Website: walmart
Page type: billing-address
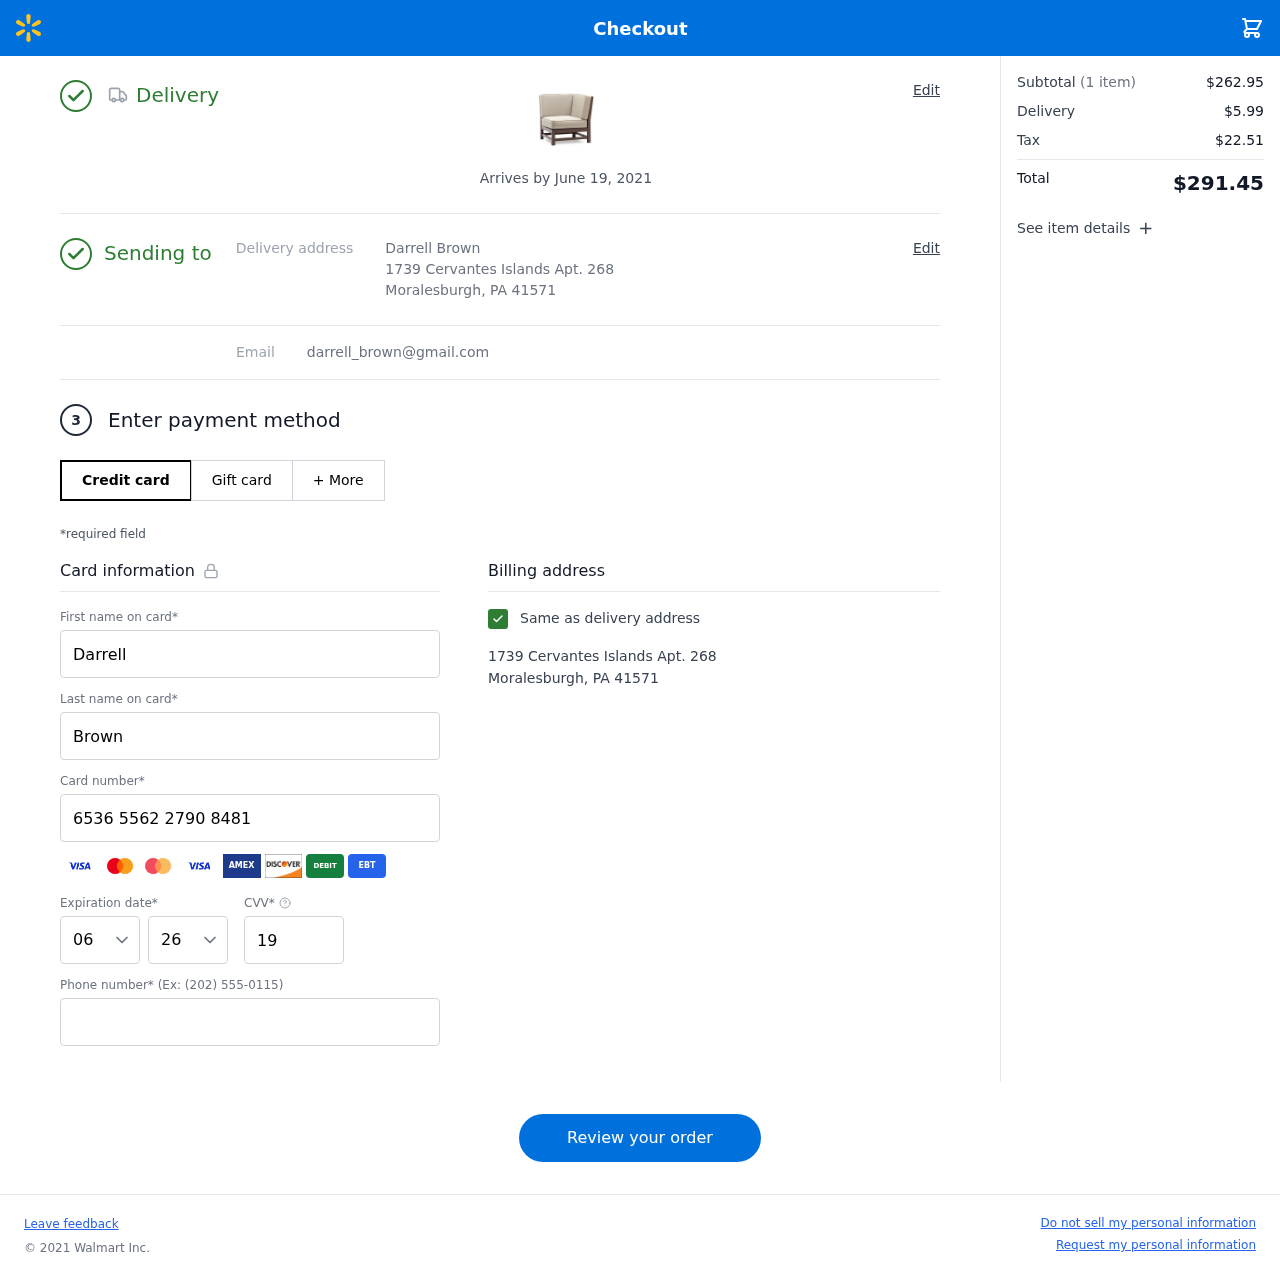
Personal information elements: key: PII_CARD_CVV
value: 192
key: PII_CARD_EXPIRY_MONTH
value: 06
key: PII_CARD_EXPIRY_YEAR
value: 26
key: PII_CARD_NUMBER
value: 6536 5562 2790 8481
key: PII_EMAIL
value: darrell_brown@gmail.com
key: PII_FIRSTNAME
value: Darrell
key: PII_FULLNAME
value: Darrell Brown
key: PII_LASTNAME
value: Brown
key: PII_PHONE
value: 8518986783
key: PII_STREET
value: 1739 Cervantes Islands Apt. 268
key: PII_CITY_STATE_ZIP
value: Moralesburgh, PA 41571
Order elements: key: ORDER_DELIVERY_DATE
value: Arrives by June 19, 2021
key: ORDER_NUM_ITEMS
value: (1 item)
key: ORDER_SUBTOTAL
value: $262.95
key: ORDER_SHIPPING_COST
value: $5.99
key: ORDER_TAX
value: $22.51
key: ORDER_TOTAL
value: $291.45